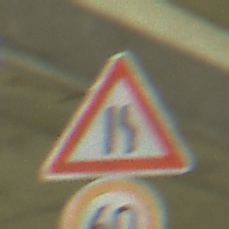
Verkehrszeichen: EinseitigVerengteFahrbahnRechts
Zusatzzeichen unten: Geschwindigkeit60
Umgebung: Indoor, Special
Tageszeit: NotSpecified
Wetter: NotSpecified
Licht: Artificial
Jahreszeit: NotSpecified
Kontrast: HighContrast